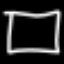
Label: square